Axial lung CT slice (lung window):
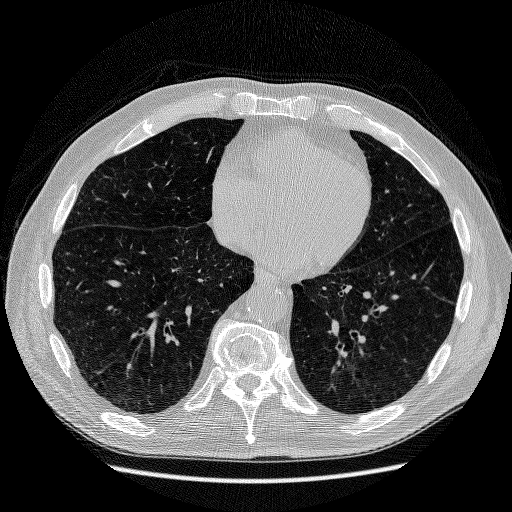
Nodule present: no